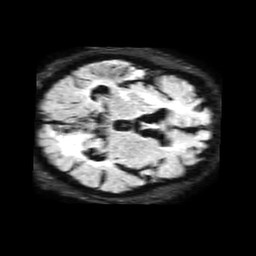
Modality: FLAIR
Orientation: axial
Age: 79
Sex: male
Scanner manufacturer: philips
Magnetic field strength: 1.5 T
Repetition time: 6 s
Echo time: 0.1024 s